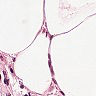
Metastatic tissue present: no